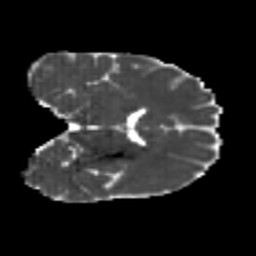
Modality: MD
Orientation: coronal
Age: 24
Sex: male
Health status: healthy
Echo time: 0.074 s